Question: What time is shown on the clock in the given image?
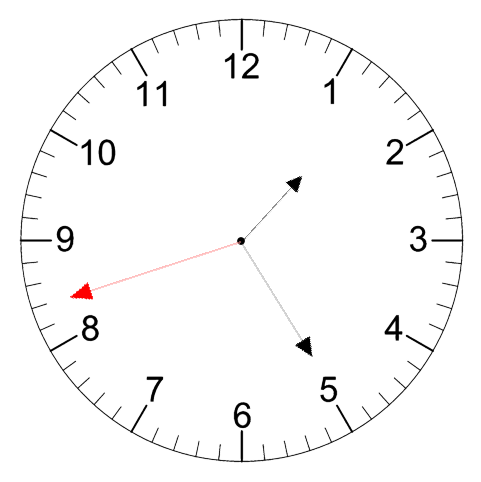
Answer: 01:24:42